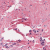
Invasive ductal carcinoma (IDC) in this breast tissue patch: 1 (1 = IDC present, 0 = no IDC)